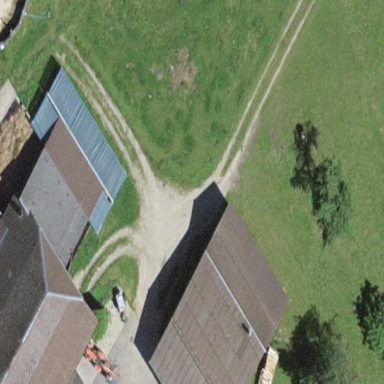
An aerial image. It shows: Shed building.